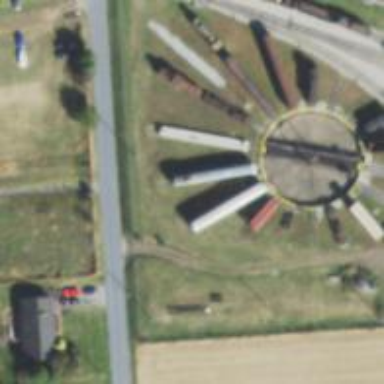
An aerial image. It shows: Preserved rail yard. The yard contains railway tracks.